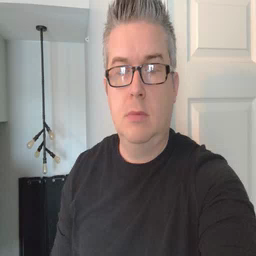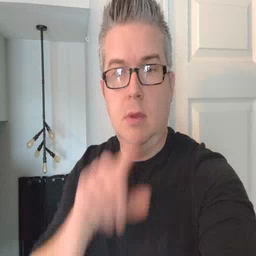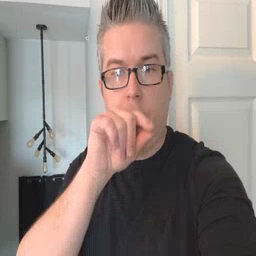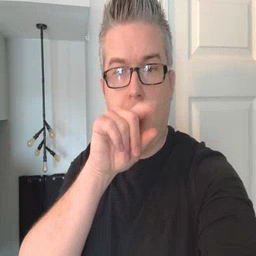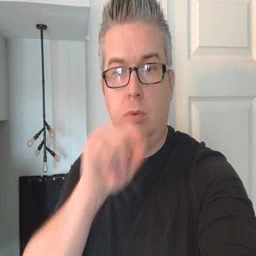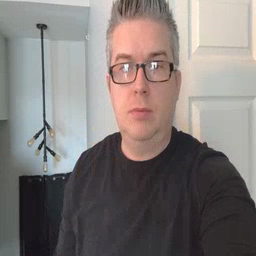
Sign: bird